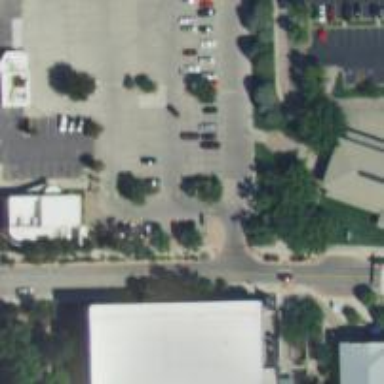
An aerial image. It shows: Parking space.